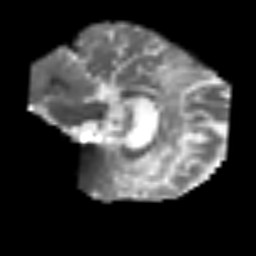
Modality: T2w
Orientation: sagittal
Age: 62
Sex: female
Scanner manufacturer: siemens
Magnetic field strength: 3 T
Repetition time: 3.2 s
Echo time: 0.081 s